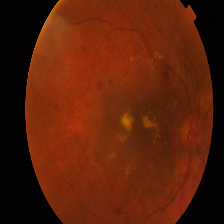
Diabetic retinopathy grade: Proliferative DR